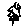
Label: tree